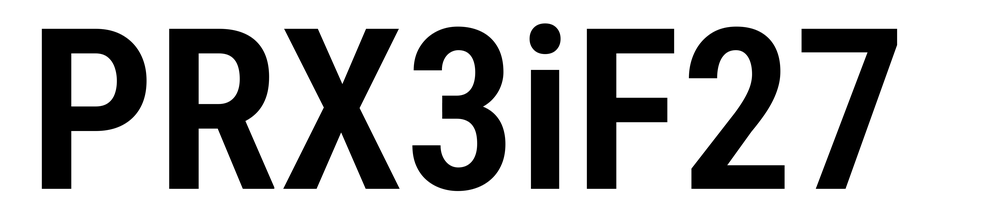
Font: Roboto_Condensed_SemiBold